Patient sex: M
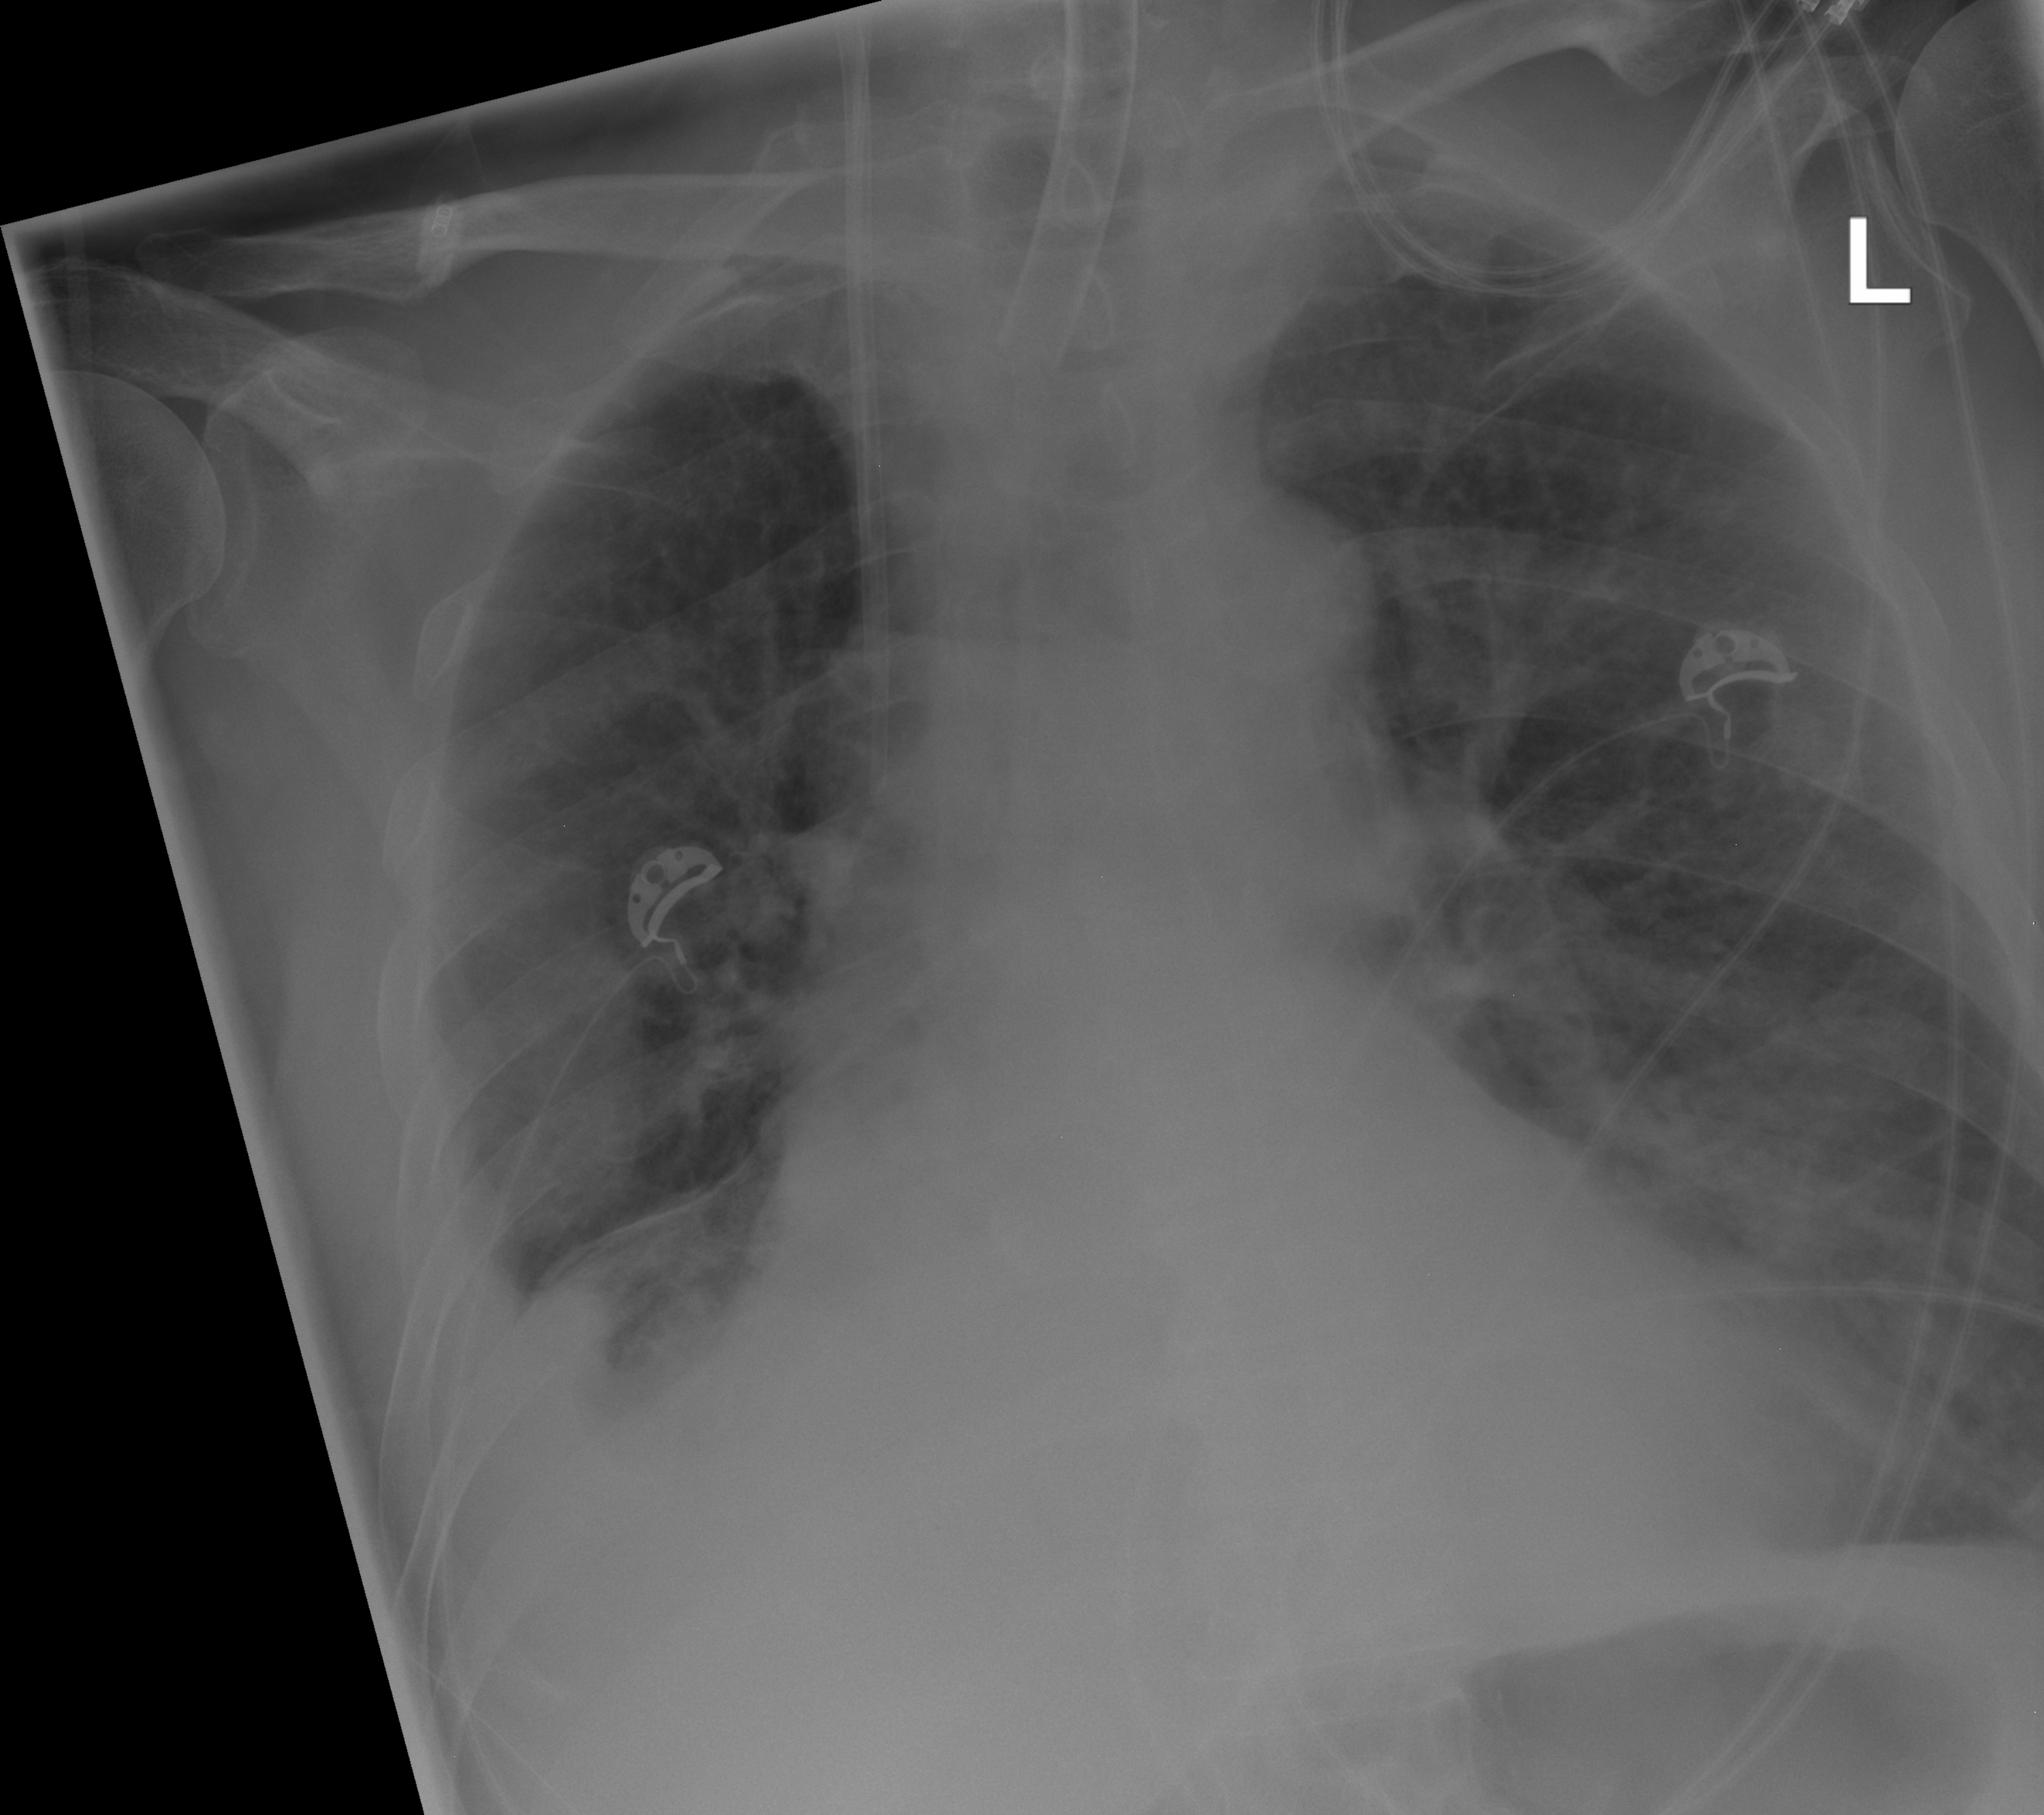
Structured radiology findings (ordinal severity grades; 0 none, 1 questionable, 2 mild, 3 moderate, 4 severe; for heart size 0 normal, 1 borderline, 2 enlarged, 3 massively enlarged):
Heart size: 0
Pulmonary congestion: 1
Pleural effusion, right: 2
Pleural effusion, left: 0
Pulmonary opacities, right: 0
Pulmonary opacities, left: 0
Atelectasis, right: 2
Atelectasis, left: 0